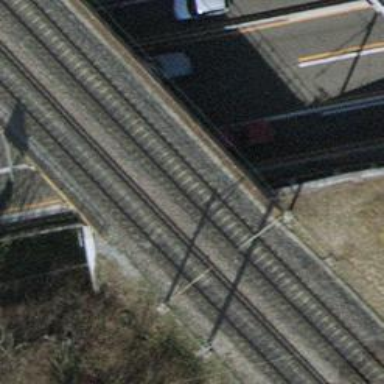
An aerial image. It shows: Railway bridge with electrified tracks and single contact line.